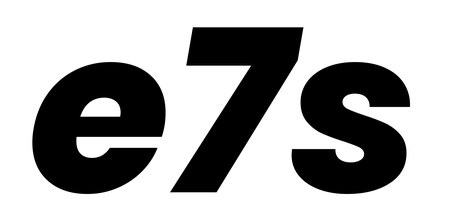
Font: Poppins-ExtraBoldItalic